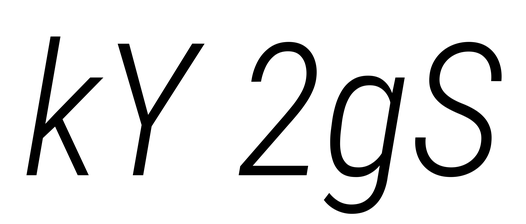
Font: Roboto-Italic_Condensed_Light_Italic